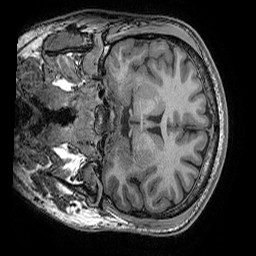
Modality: T1w
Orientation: coronal
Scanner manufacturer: ge
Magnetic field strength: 3 T
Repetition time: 0.008184 s
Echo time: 0.003192 s